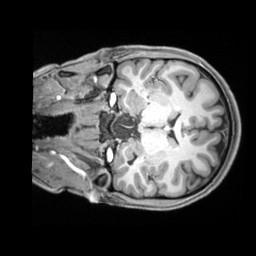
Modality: T1w
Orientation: coronal
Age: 21
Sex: female
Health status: ill
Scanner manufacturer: siemens
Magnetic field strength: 3 T
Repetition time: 2.2 s
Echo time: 0.00218 s